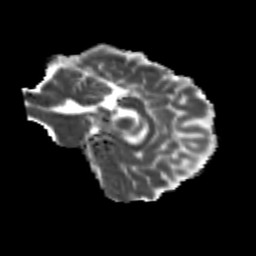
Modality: MD
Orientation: sagittal
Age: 24
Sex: male
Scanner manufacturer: siemens
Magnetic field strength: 3 T
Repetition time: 3.5 s
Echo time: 0.104 s